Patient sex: M
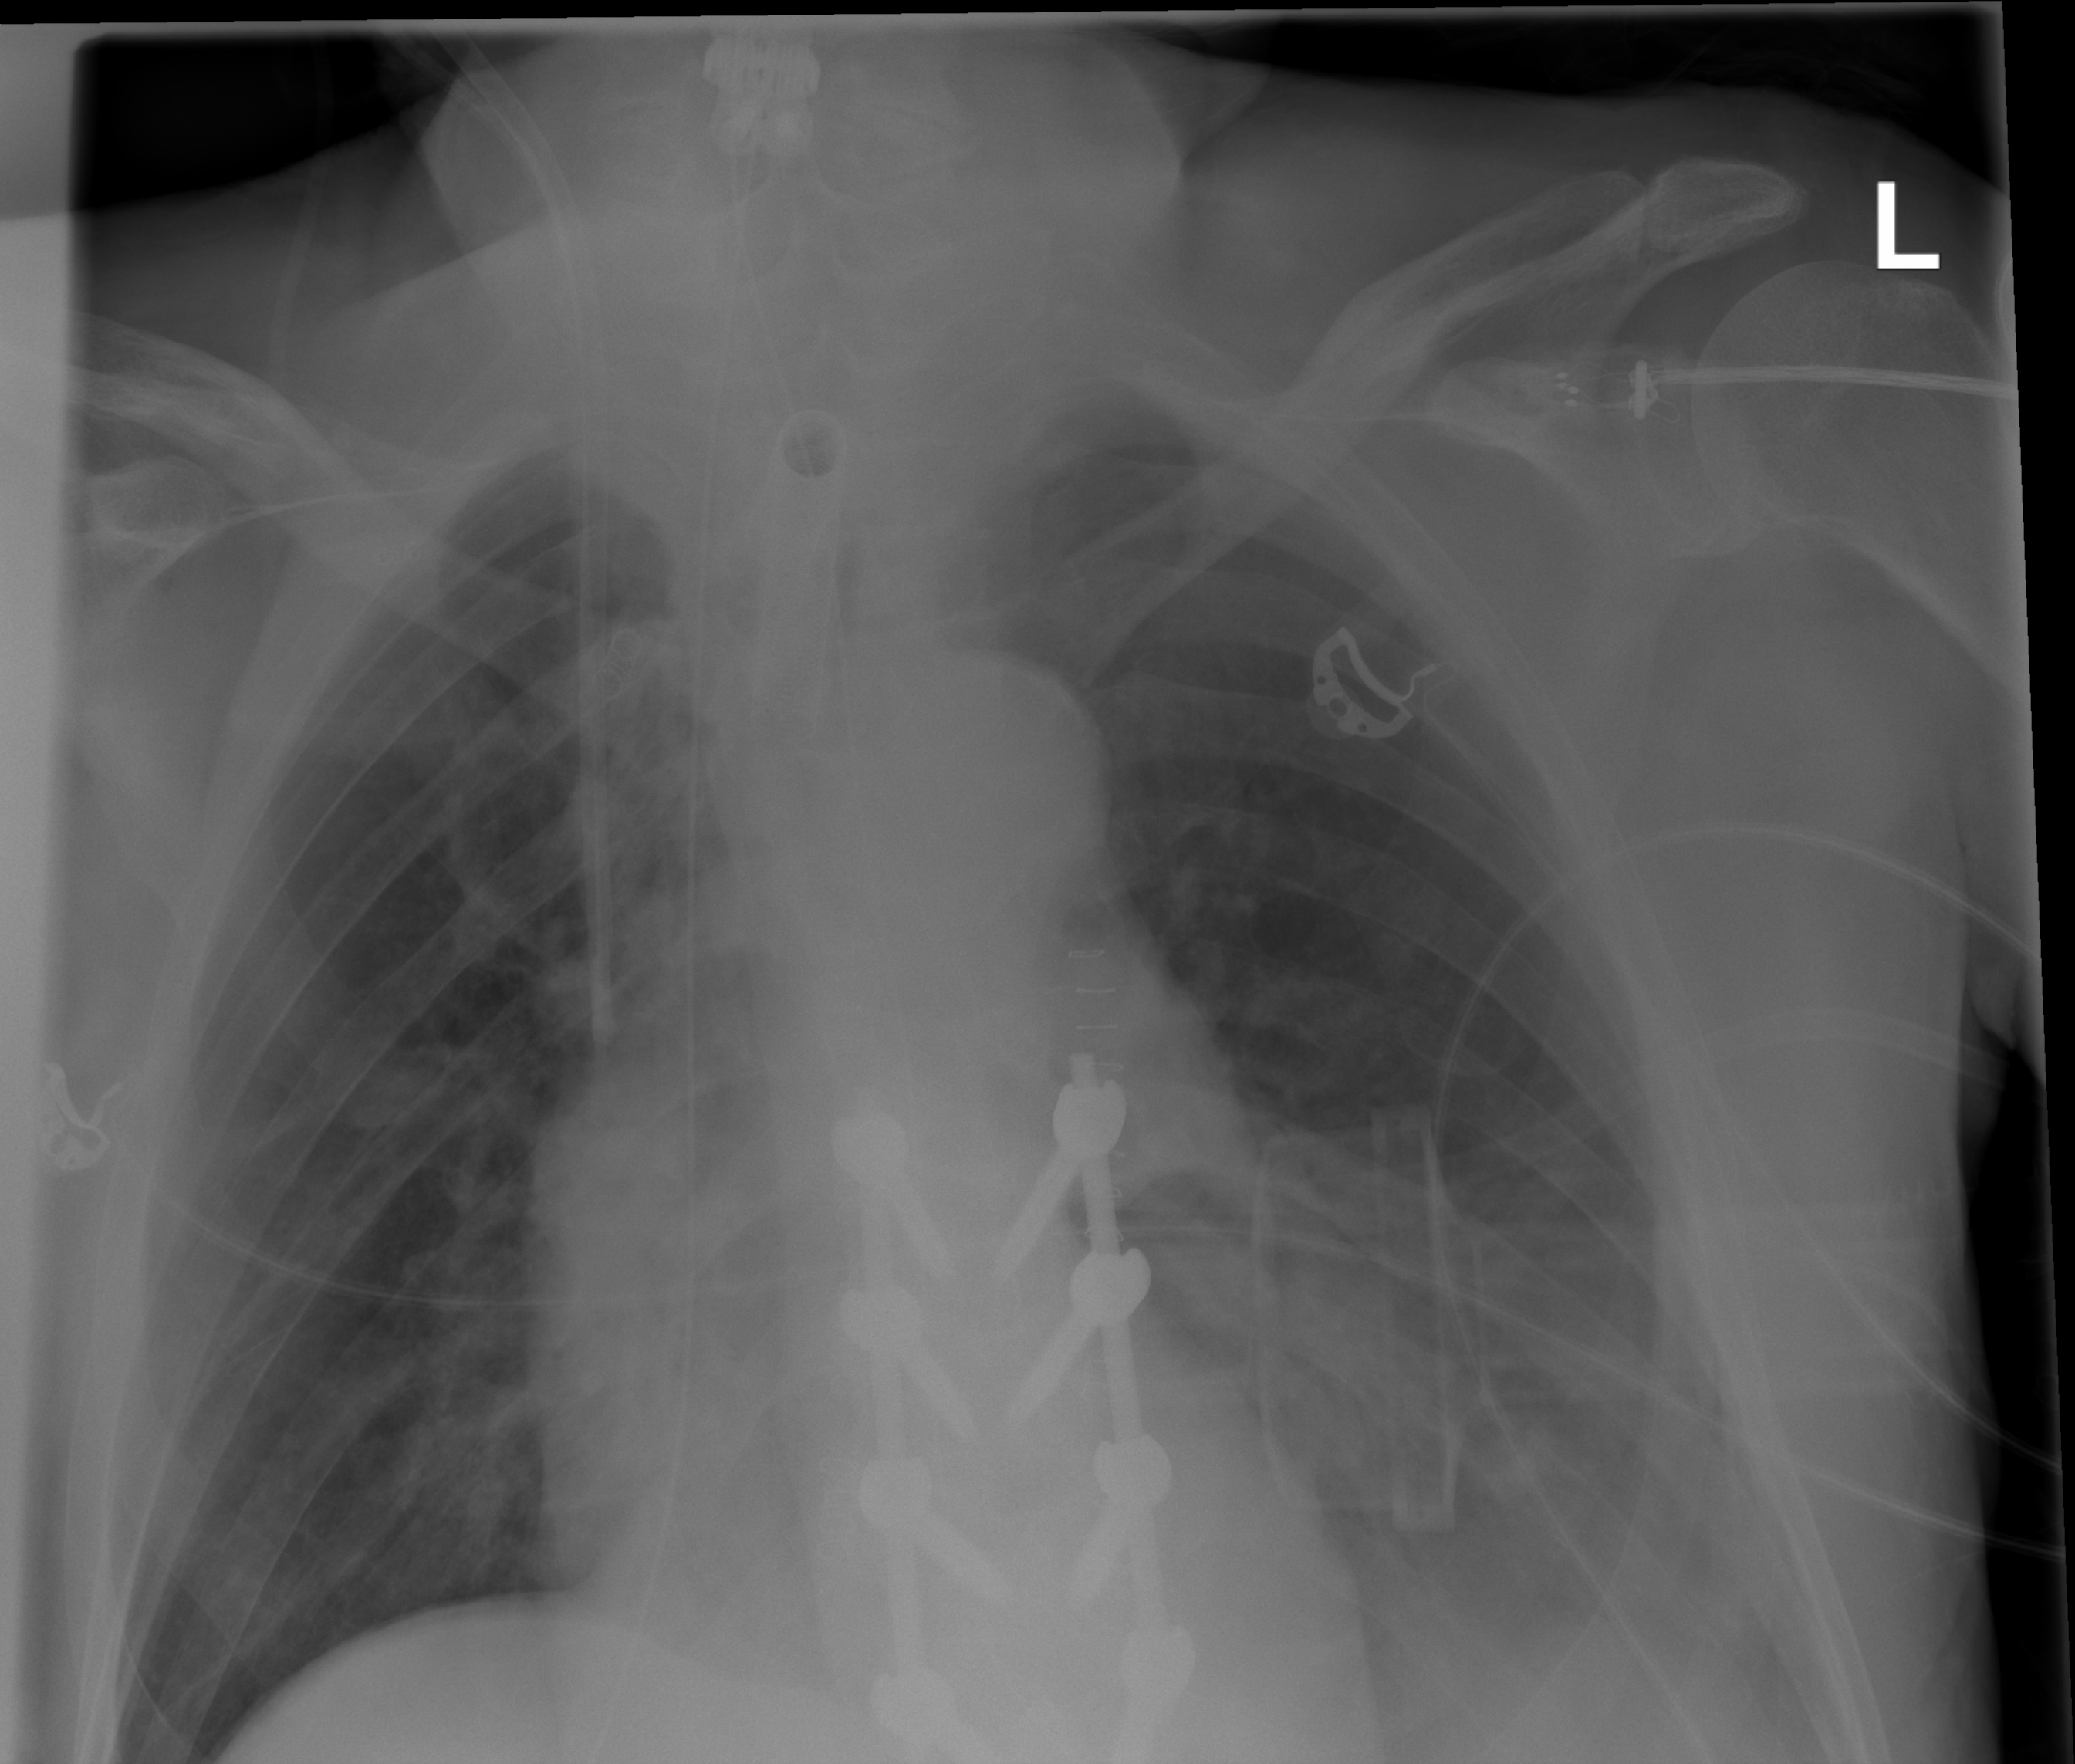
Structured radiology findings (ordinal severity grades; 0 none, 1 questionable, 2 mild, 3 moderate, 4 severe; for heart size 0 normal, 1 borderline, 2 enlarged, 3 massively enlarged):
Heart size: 1
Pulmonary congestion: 0
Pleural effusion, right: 0
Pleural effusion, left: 2
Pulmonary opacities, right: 0
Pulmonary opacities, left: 0
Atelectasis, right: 0
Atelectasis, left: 2